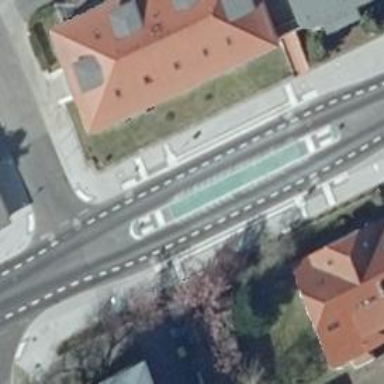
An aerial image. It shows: Traffic calming island.